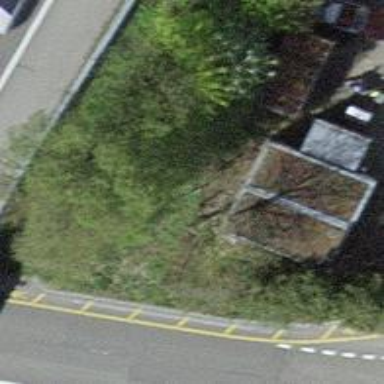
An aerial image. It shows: Garage building.